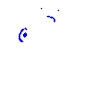
Particle: kaon